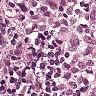
Metastatic tissue present: yes